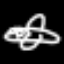
Label: airplane